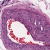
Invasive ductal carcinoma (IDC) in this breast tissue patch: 0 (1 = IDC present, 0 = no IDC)